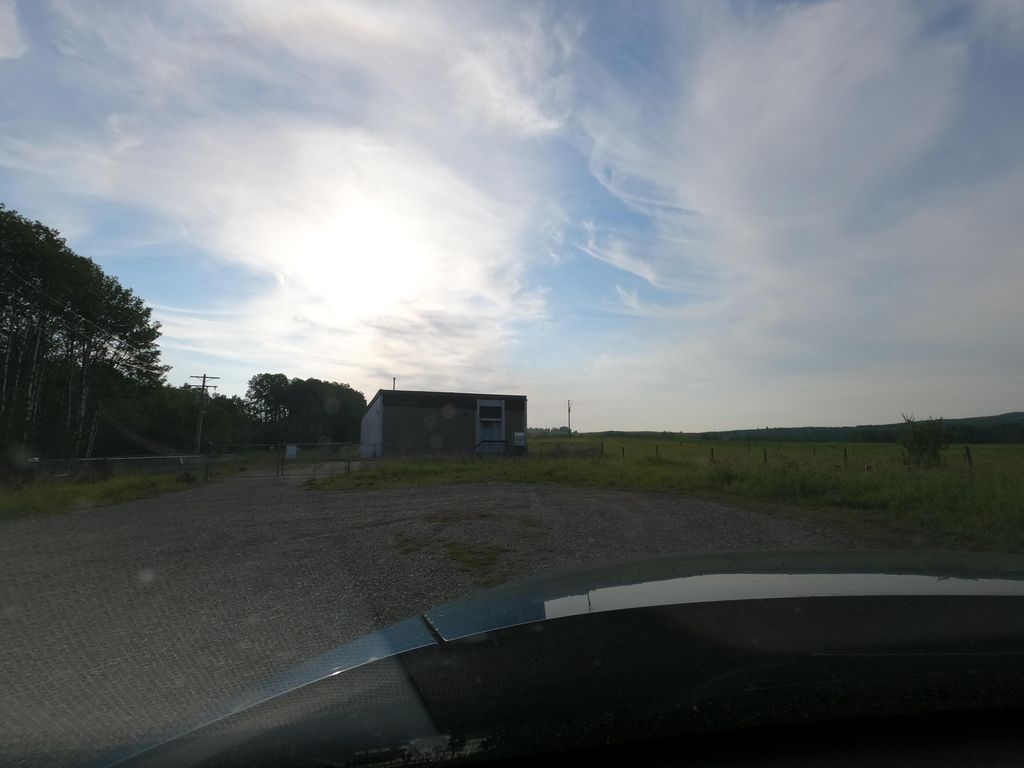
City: calgary